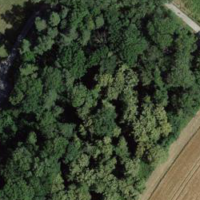
EUNIS habitat code: 41
Species observed at this site:
Allium ursinum